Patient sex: M
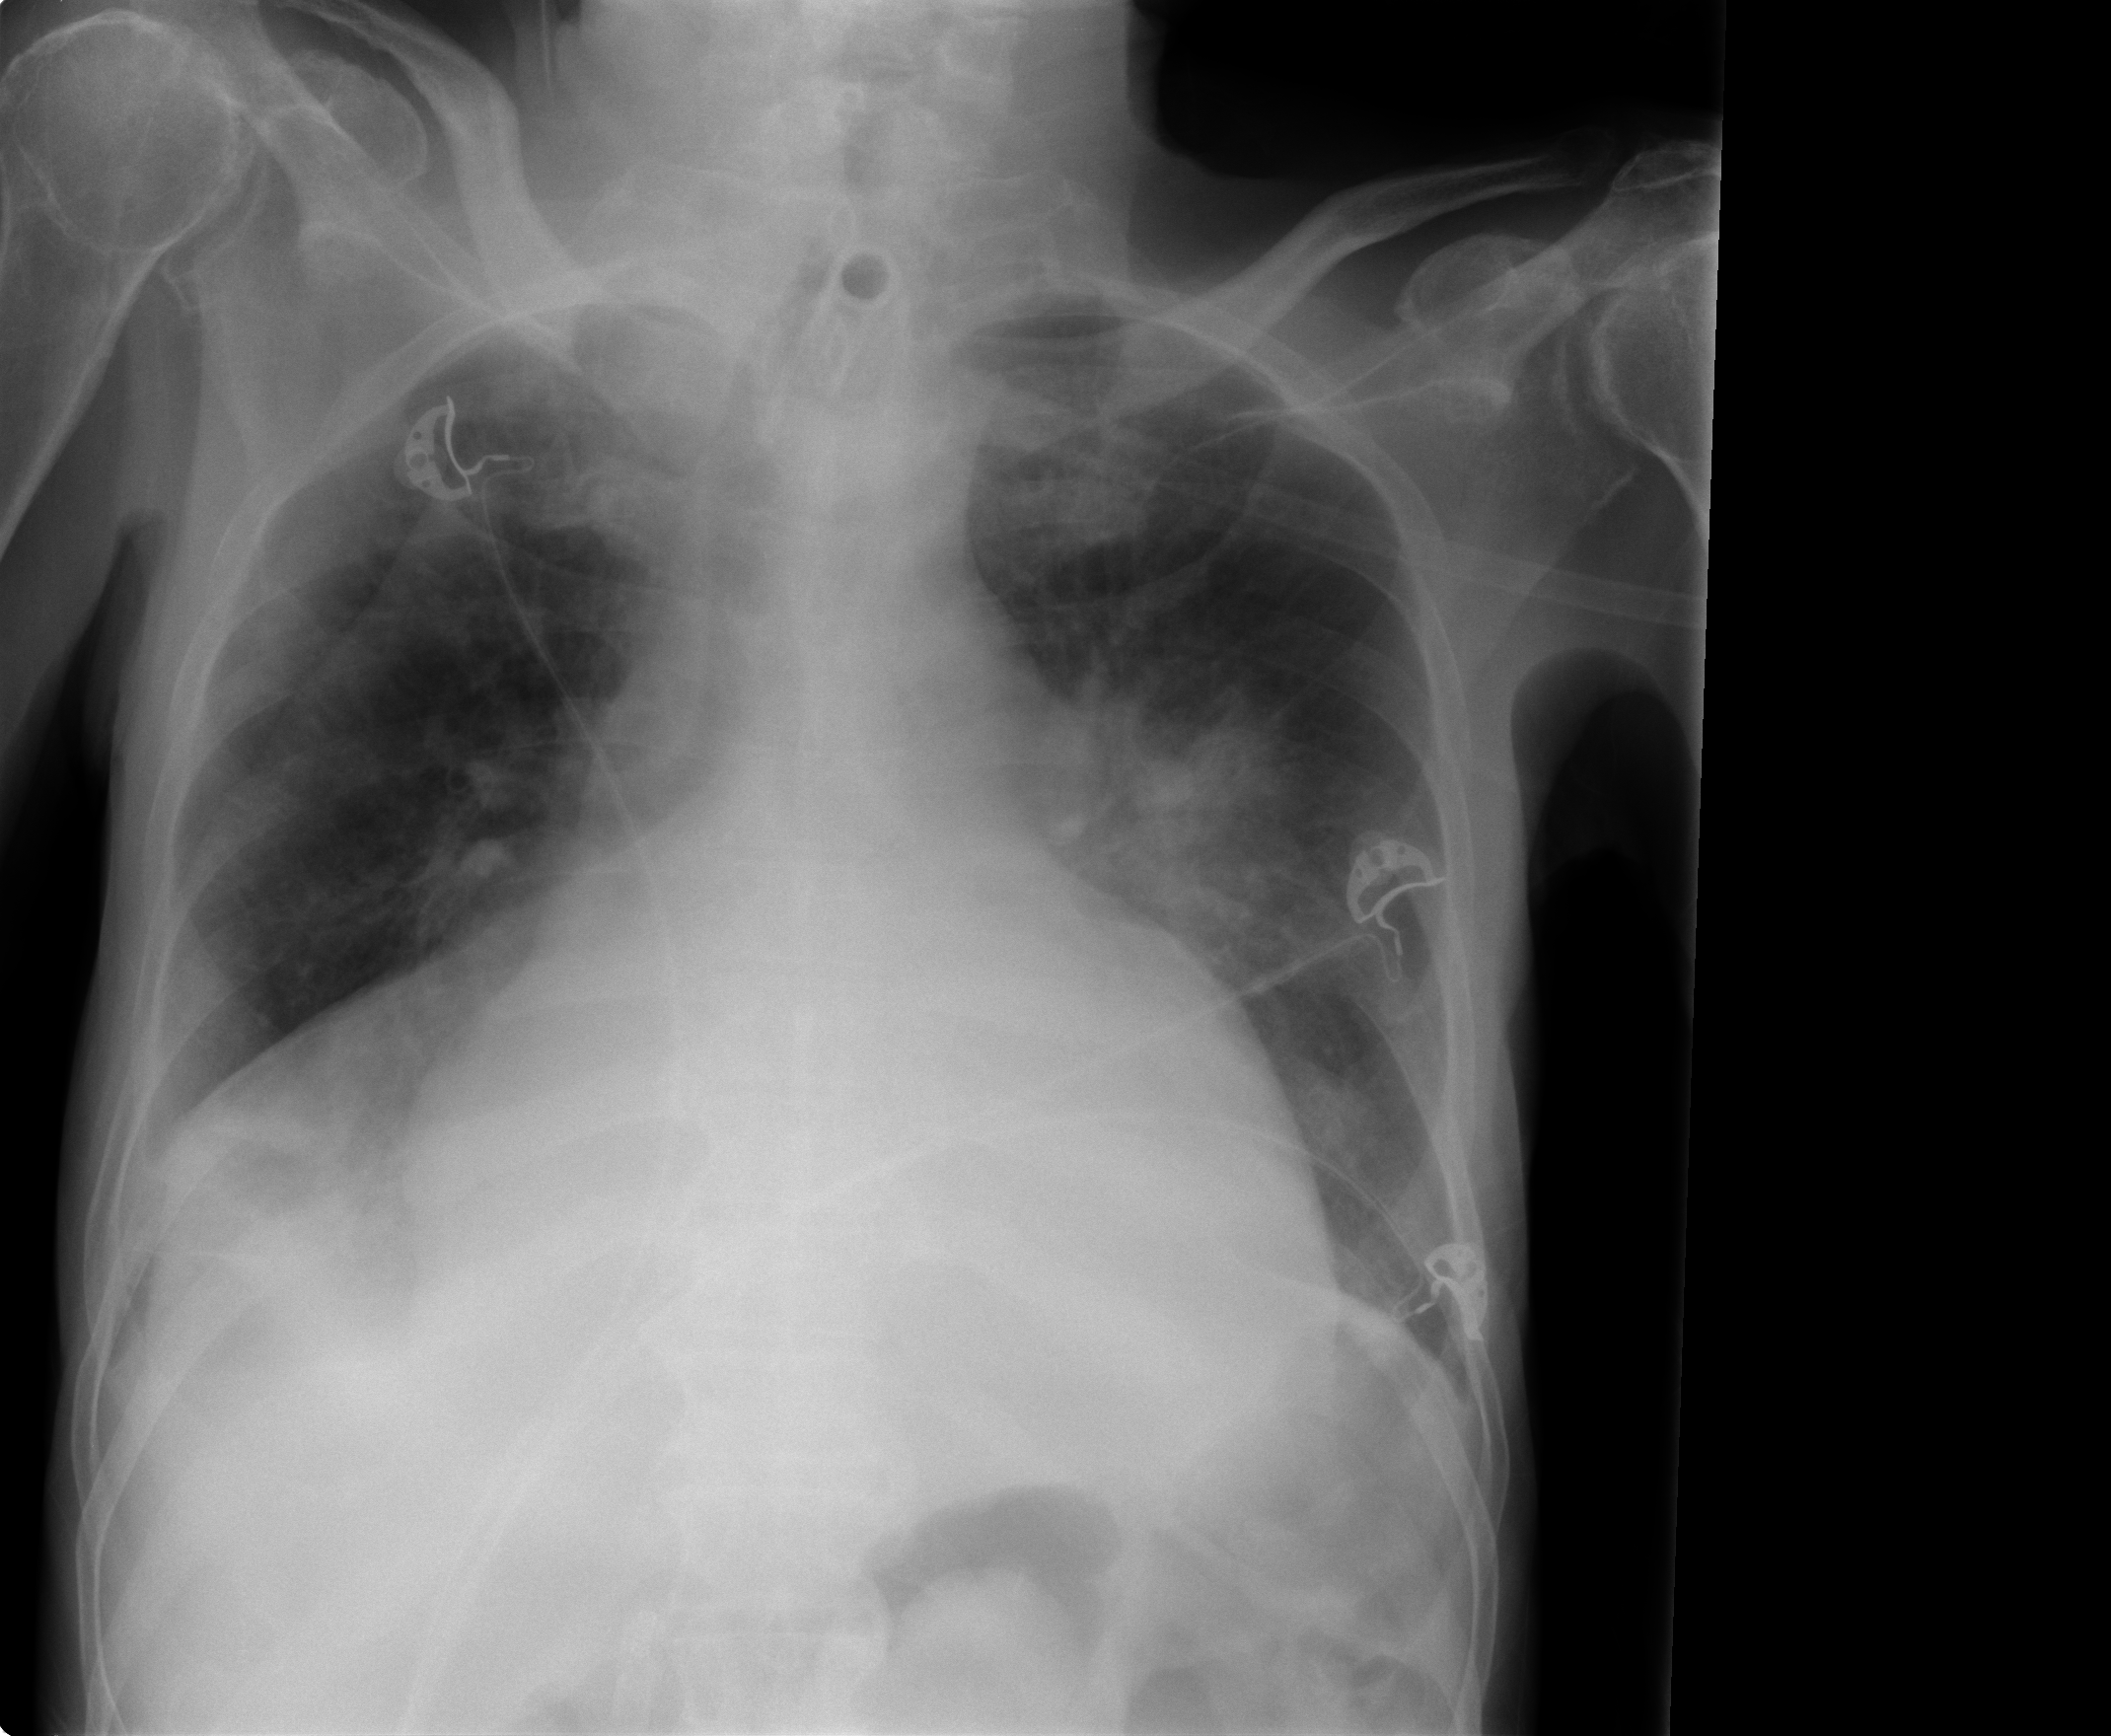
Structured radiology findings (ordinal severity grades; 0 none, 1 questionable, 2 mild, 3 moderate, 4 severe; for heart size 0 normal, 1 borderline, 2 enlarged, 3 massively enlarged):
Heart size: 2
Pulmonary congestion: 0
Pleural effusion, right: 0
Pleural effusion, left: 2
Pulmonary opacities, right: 0
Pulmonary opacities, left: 3
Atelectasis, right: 3
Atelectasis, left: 2